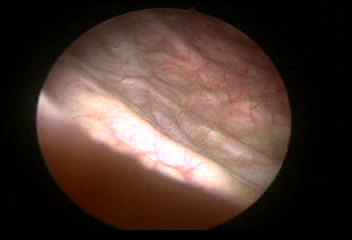
Modality: WLC
Class: Normal mucosa
Bladder cancer association: No